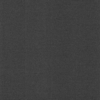
Label: dusty